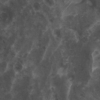
Label: not_dusty